Question: I want to add action on the all button who shows bellow picture . I add this view through .. following code --
'''
AVPlayerViewController *playerViewController = [[AVPlayerViewController alloc] init];
playerViewController.view.frame = CGRectMake(10,10, _bgView.frame.size.width-20, _bgView.frame.size.height-20);
playerViewController.player = [AVPlayer playerWithURL:url1];
[_bgView addSubview:playerViewController.view];
_bgView.autoresizesSubviews = TRUE;
'''

So please help me for add the action on this buttons
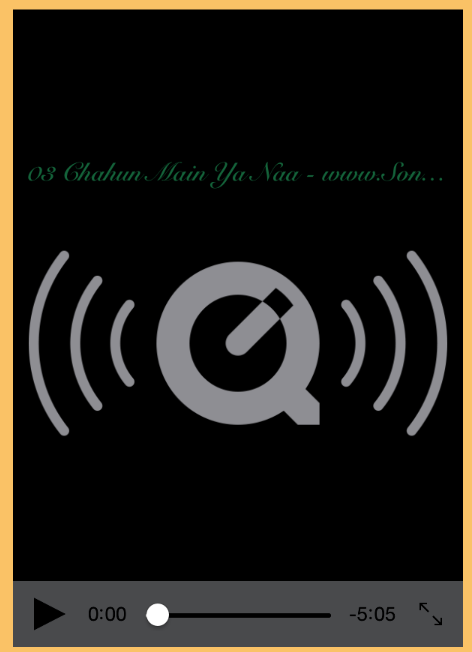
Answer: Yes..... I resolve that issues... the right code is--
'''
_playerViewController = [[AVPlayerViewController alloc] init];
_playerViewController.view.frame=CGRectMake(10,10, _bgView.frame.size.width-20, _bgView.frame.size.height-20);
_playerViewController.player = [AVPlayer playerWithURL:url1];
'''